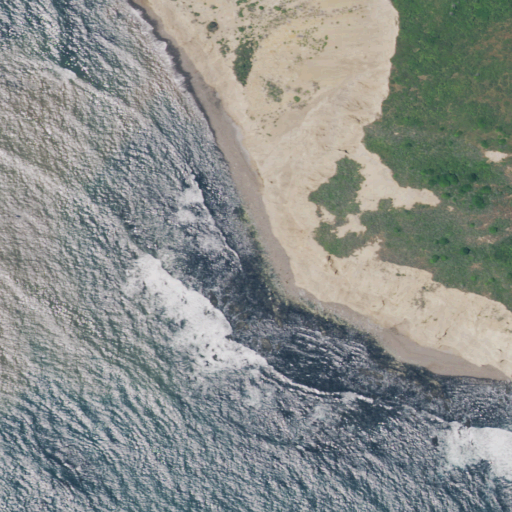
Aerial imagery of cape in California named Abalone Point containing open water, shrub, and grassland